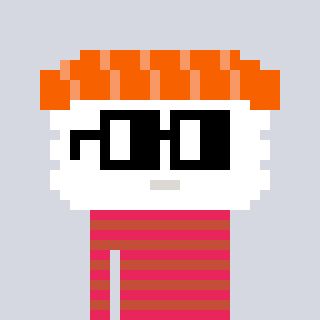
a pixel art character with square black glasses, a nigiri-shaped head and a rust-colored body on a cool background